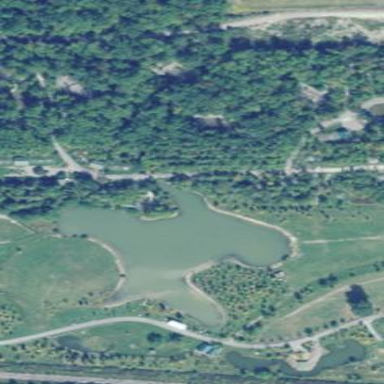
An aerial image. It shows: Pond with natural water.